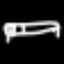
Label: bed